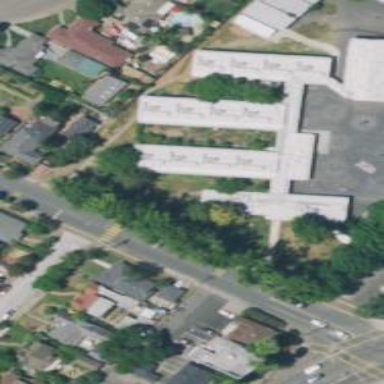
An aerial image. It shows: School building.